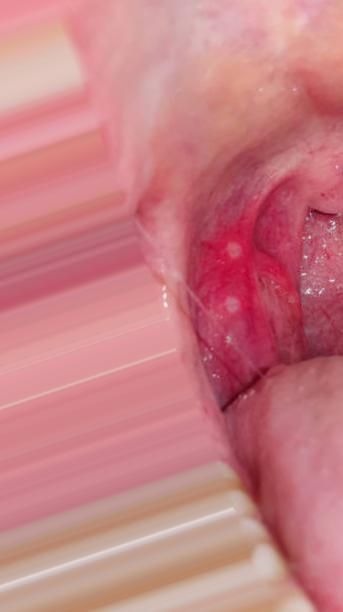
Condition: Mouth Ulcer